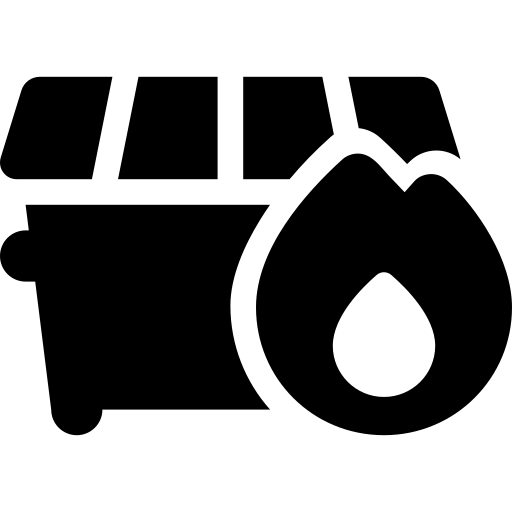
Tags: icon, FontAwesome, fa-icon, solid, dumpster, fire